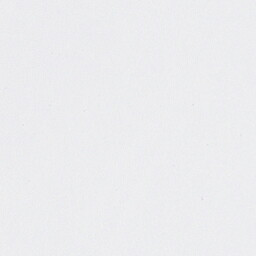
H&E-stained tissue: Breast